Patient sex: M
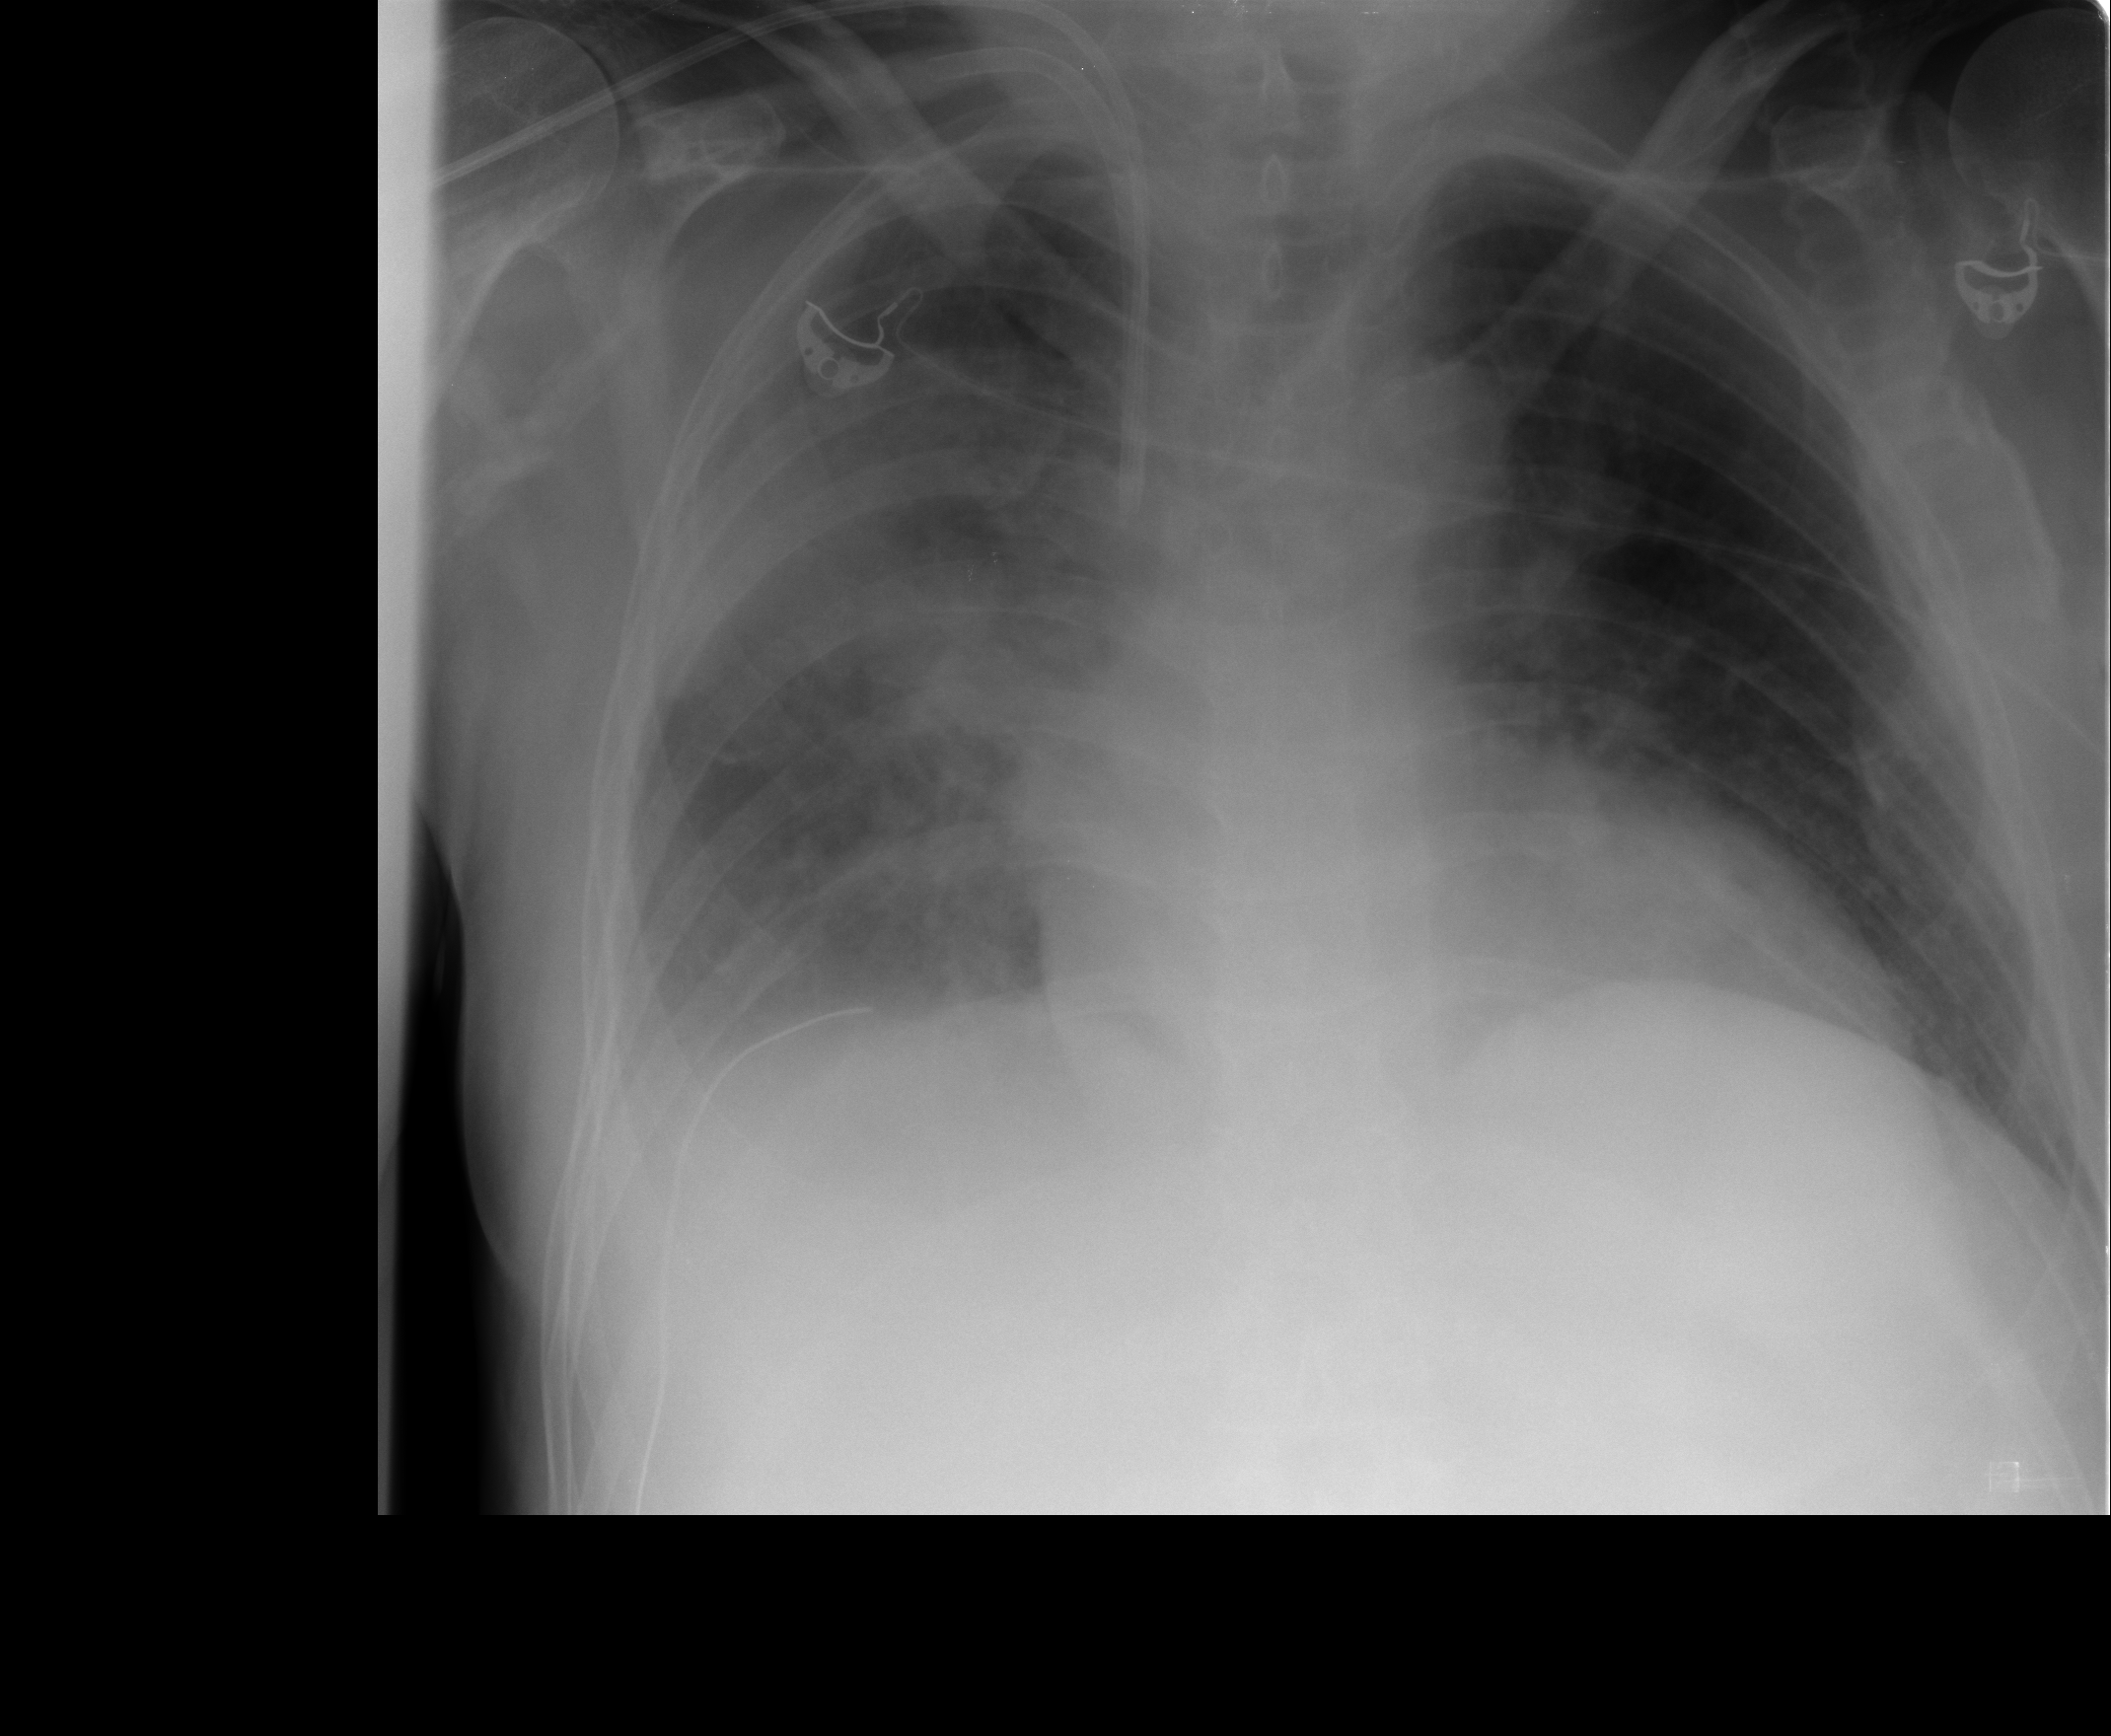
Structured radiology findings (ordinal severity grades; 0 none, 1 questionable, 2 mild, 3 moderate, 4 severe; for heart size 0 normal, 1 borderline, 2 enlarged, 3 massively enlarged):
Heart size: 0
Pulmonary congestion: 0
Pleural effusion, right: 2
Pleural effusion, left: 0
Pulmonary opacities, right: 2
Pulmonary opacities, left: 0
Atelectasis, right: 3
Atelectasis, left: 1